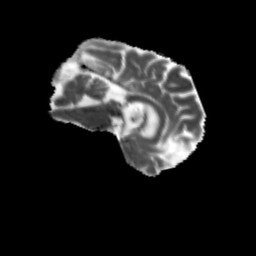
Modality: MD
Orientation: sagittal
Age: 65
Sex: male
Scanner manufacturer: siemens
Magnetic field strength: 3 T
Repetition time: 4.71 s
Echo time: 0.0906 s